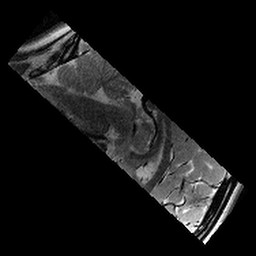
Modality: T2w
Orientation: sagittal
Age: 12
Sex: female
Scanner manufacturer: siemens
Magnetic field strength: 3 T
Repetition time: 7.7 s
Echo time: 0.067 s